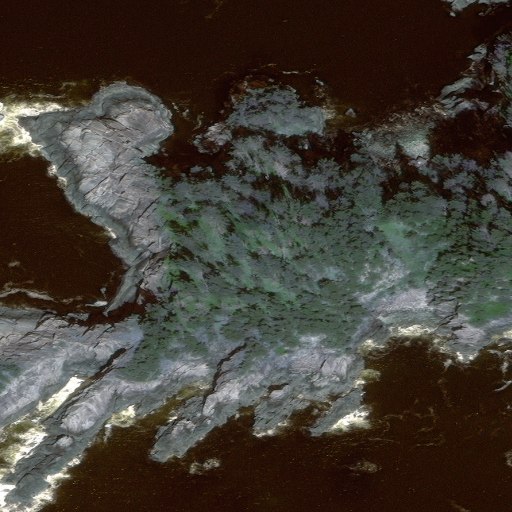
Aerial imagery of cape in Alaska named Point Amelia containing only unknown